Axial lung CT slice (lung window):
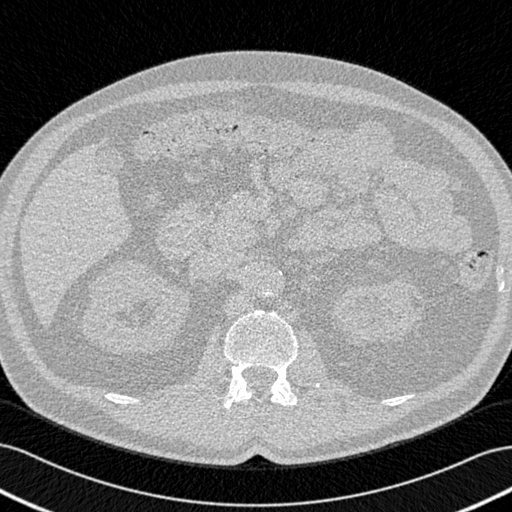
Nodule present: no